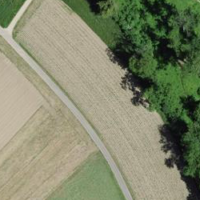
EUNIS habitat code: 52
Species observed at this site:
Corizus hyoscyami
Plantago major
Agrostemma githago
Fagopyrum esculentum